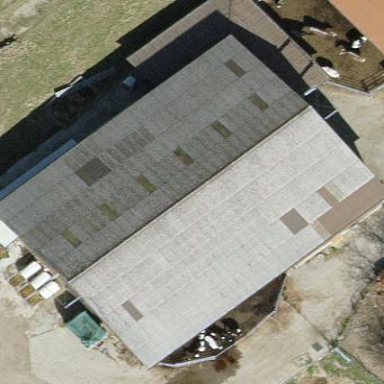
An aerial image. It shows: Rural barn.